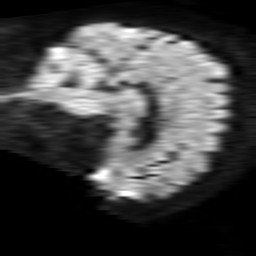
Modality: TRACE
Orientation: sagittal
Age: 59
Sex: female
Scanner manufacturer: philips
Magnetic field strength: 1.5 T
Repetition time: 3.395 s
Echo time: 0.06922 s